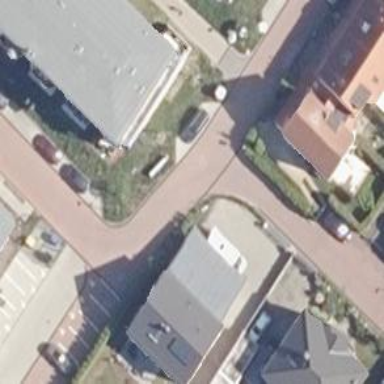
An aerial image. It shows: Residential road with no sidewalk.